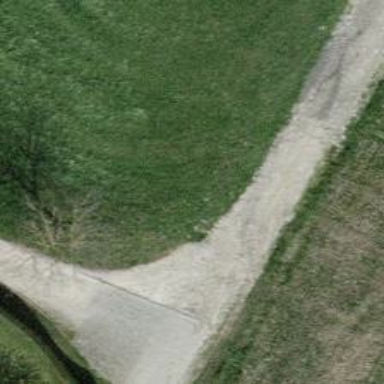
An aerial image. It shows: Unpaved track with grade2 track type.